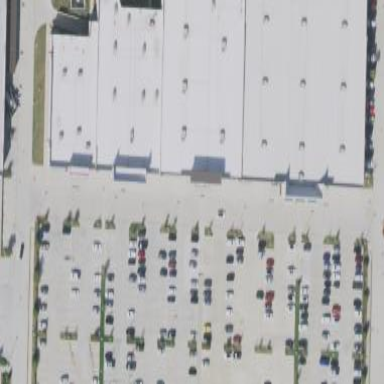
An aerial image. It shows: Retail building.